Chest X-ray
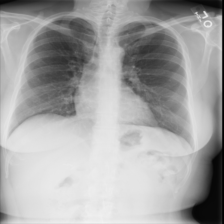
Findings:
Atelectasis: negative
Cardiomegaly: negative
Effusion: negative
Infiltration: negative
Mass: negative
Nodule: negative
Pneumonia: negative
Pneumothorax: negative
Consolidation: negative
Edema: negative
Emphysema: negative
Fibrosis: negative
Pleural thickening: negative
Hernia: negative